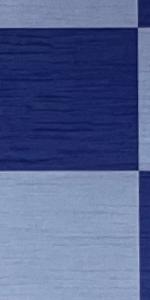
Label: Empty